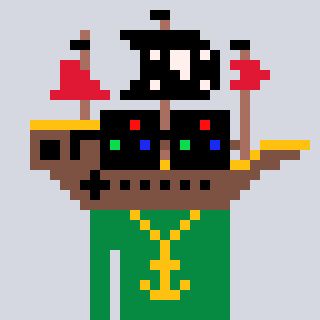
a pixel art character with square black sunglasses, a pirateship-shaped head and a green-colored body on a cool background